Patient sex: M
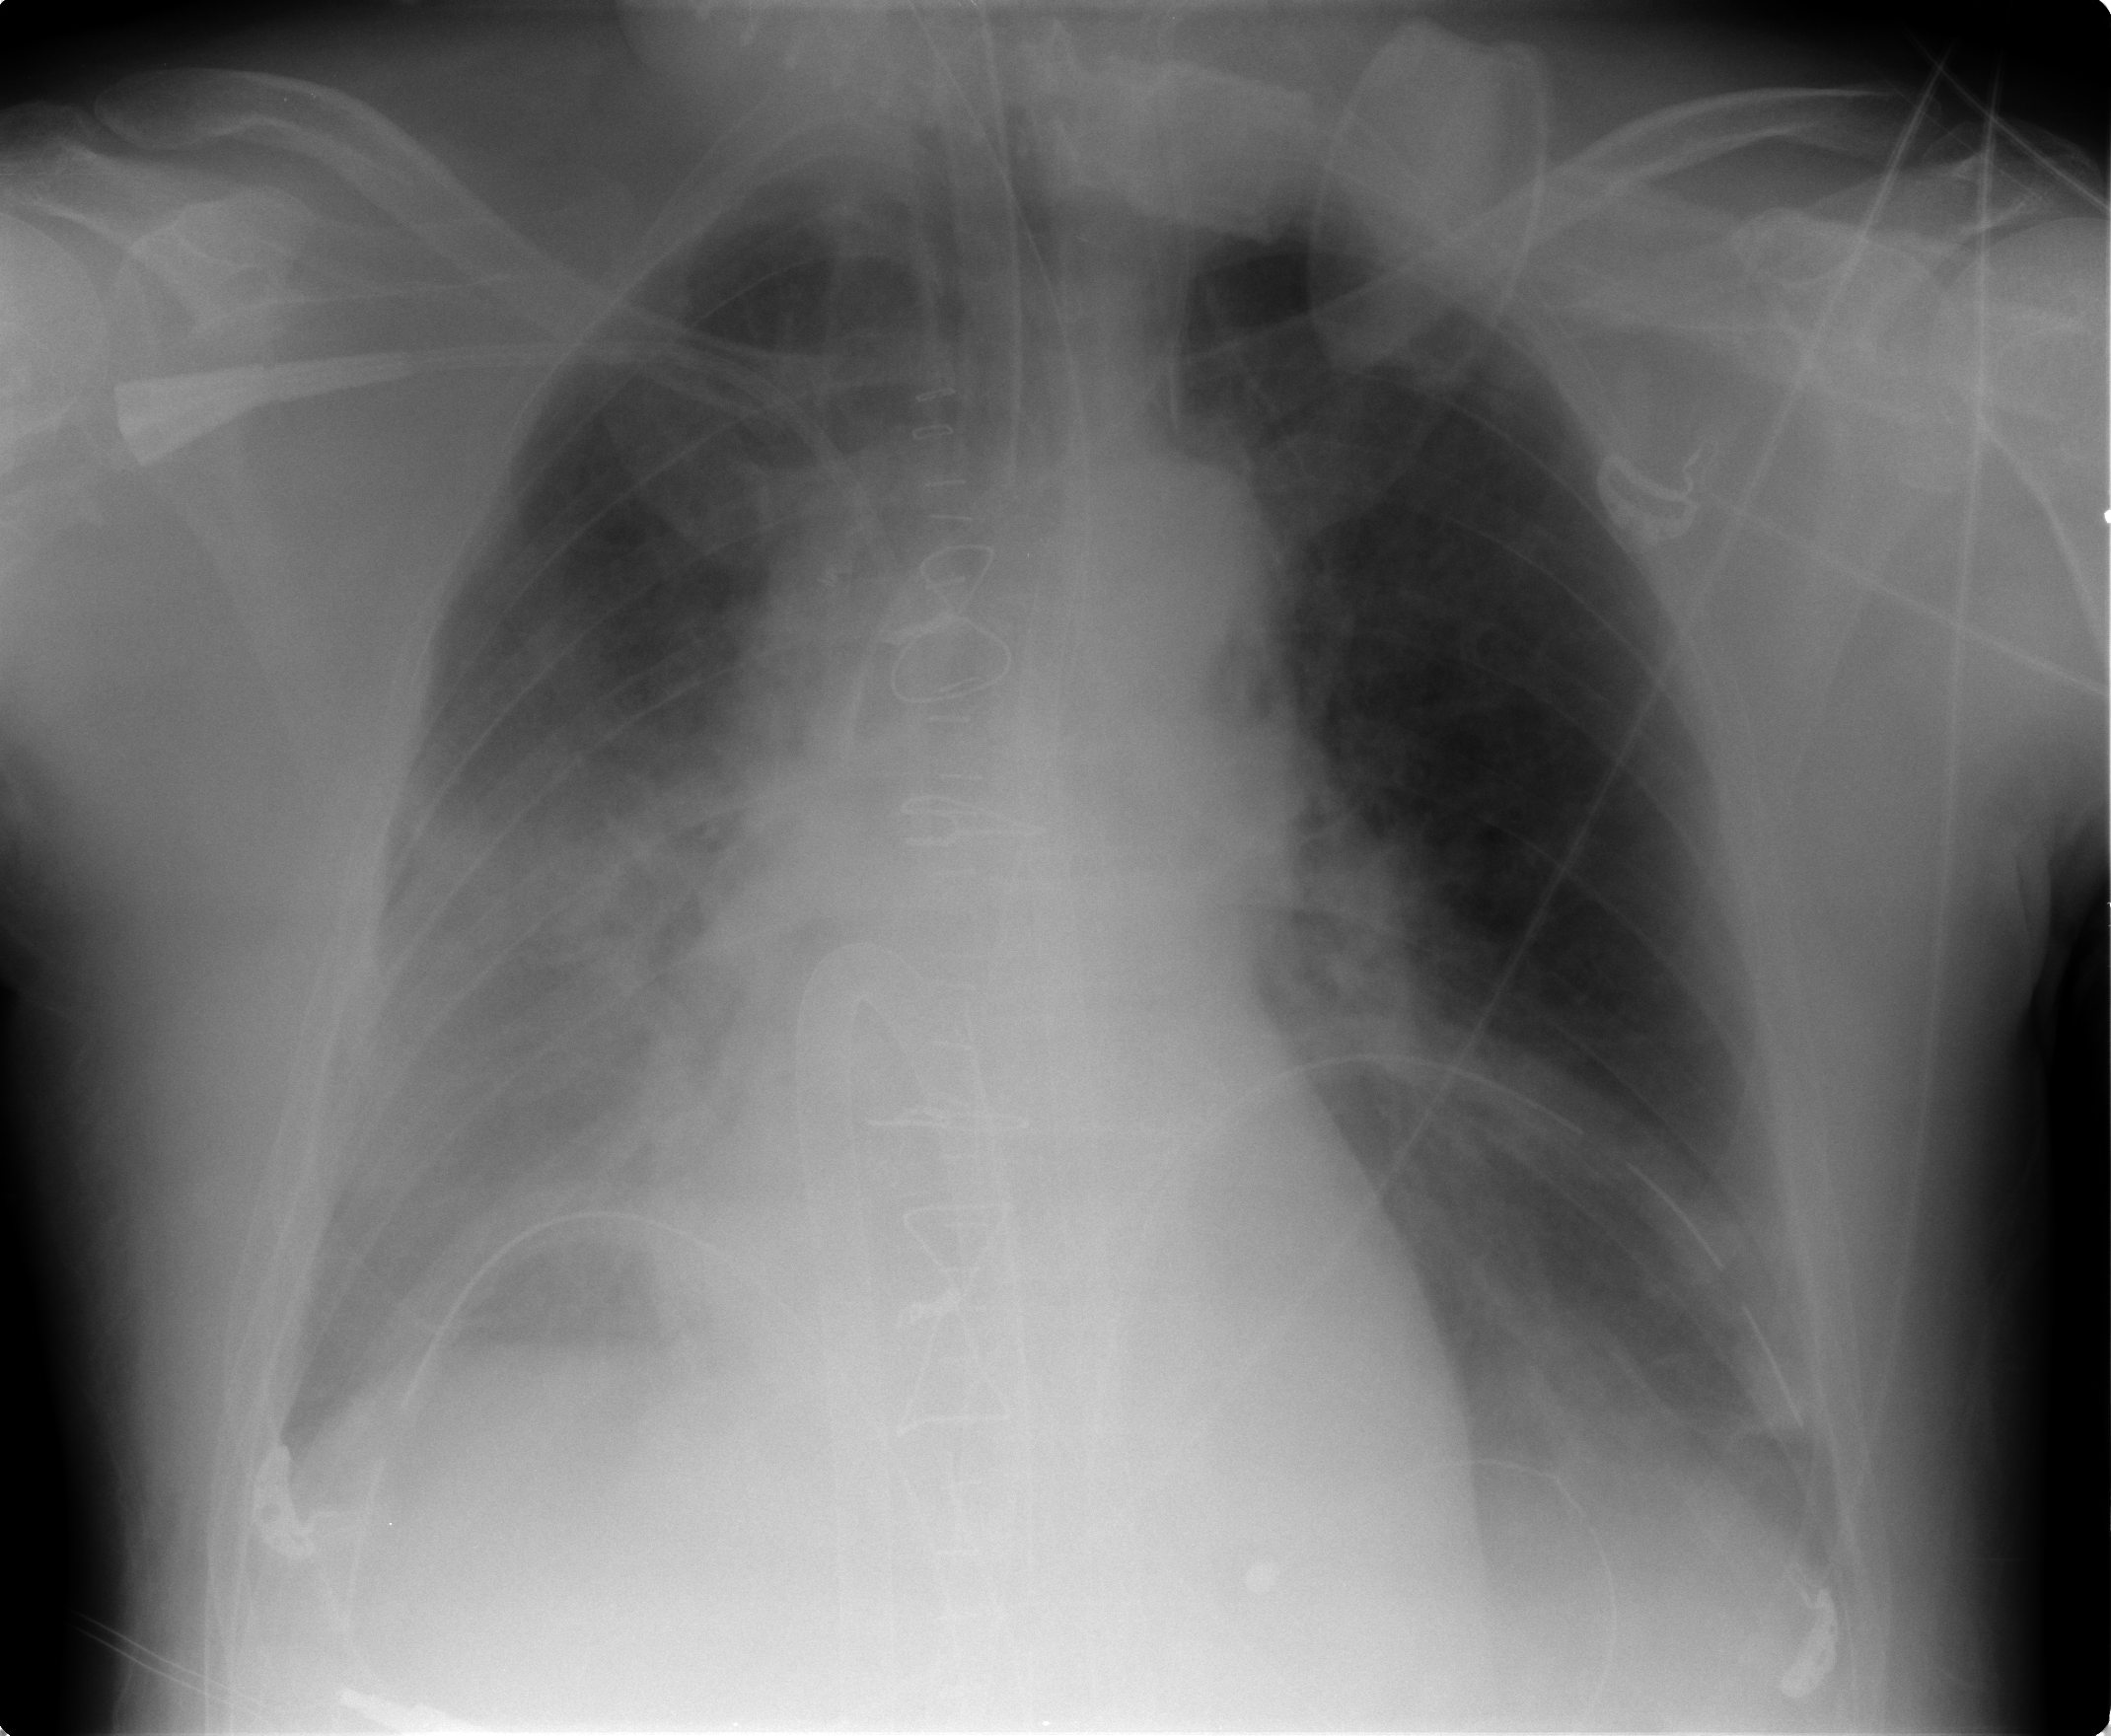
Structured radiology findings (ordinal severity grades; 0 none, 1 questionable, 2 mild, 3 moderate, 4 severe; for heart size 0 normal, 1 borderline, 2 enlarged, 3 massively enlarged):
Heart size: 2
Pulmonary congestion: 3
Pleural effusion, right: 2
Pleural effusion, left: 1
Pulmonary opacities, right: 2
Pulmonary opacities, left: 2
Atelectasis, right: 2
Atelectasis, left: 2